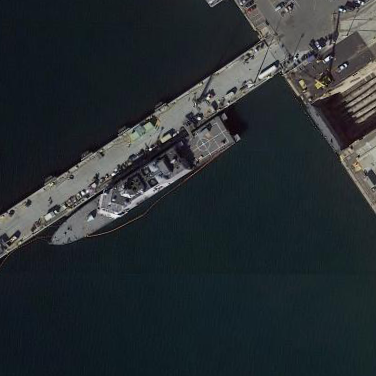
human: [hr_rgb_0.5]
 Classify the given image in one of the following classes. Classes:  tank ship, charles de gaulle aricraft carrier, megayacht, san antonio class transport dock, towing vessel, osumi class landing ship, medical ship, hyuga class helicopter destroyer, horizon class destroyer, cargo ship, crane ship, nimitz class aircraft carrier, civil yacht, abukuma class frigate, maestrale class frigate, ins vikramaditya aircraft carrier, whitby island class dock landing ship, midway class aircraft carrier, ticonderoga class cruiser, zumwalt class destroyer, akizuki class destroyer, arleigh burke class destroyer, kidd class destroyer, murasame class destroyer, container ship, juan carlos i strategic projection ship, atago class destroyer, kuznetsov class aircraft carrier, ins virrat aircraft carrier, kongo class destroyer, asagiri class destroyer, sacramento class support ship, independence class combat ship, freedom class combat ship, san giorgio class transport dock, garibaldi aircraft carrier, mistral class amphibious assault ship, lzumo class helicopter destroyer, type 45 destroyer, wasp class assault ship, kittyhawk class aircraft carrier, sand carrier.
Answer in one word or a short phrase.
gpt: Freedom class combat ship